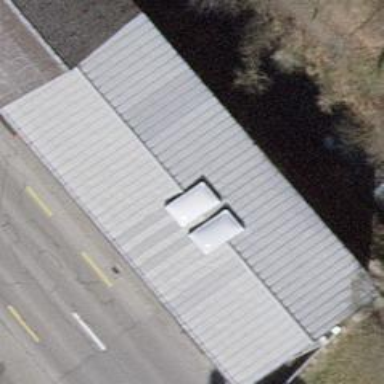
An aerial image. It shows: Building with gabled roof oriented along its length.